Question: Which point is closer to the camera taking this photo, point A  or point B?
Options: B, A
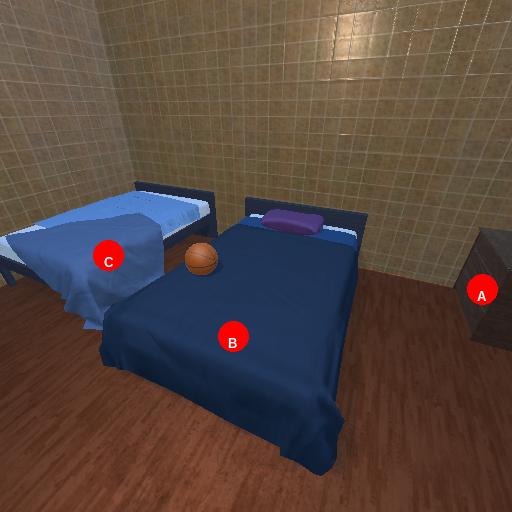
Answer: B